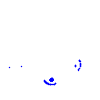
Particle: kaon